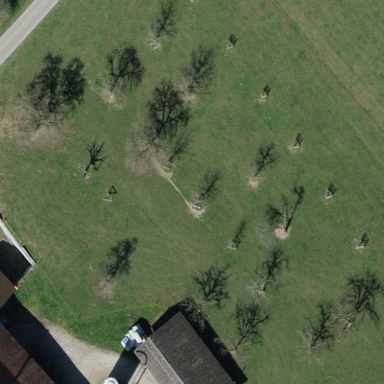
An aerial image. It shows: Orchard.